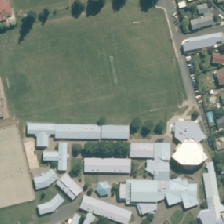
Land cover: urban_parkland